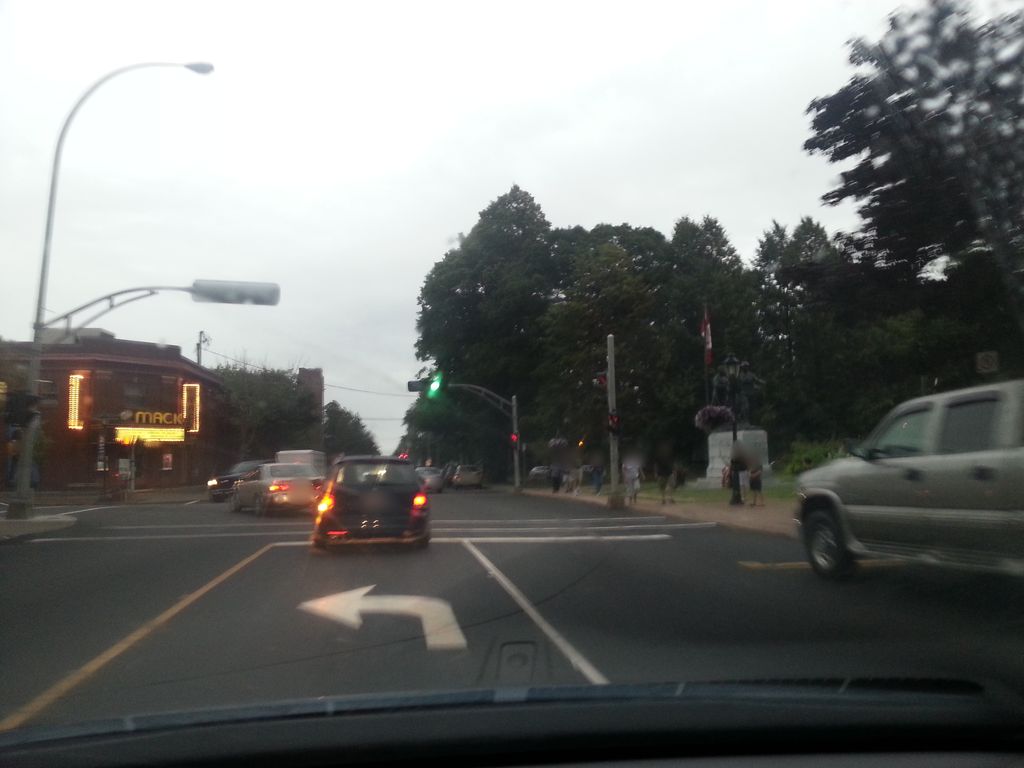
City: charlottetown